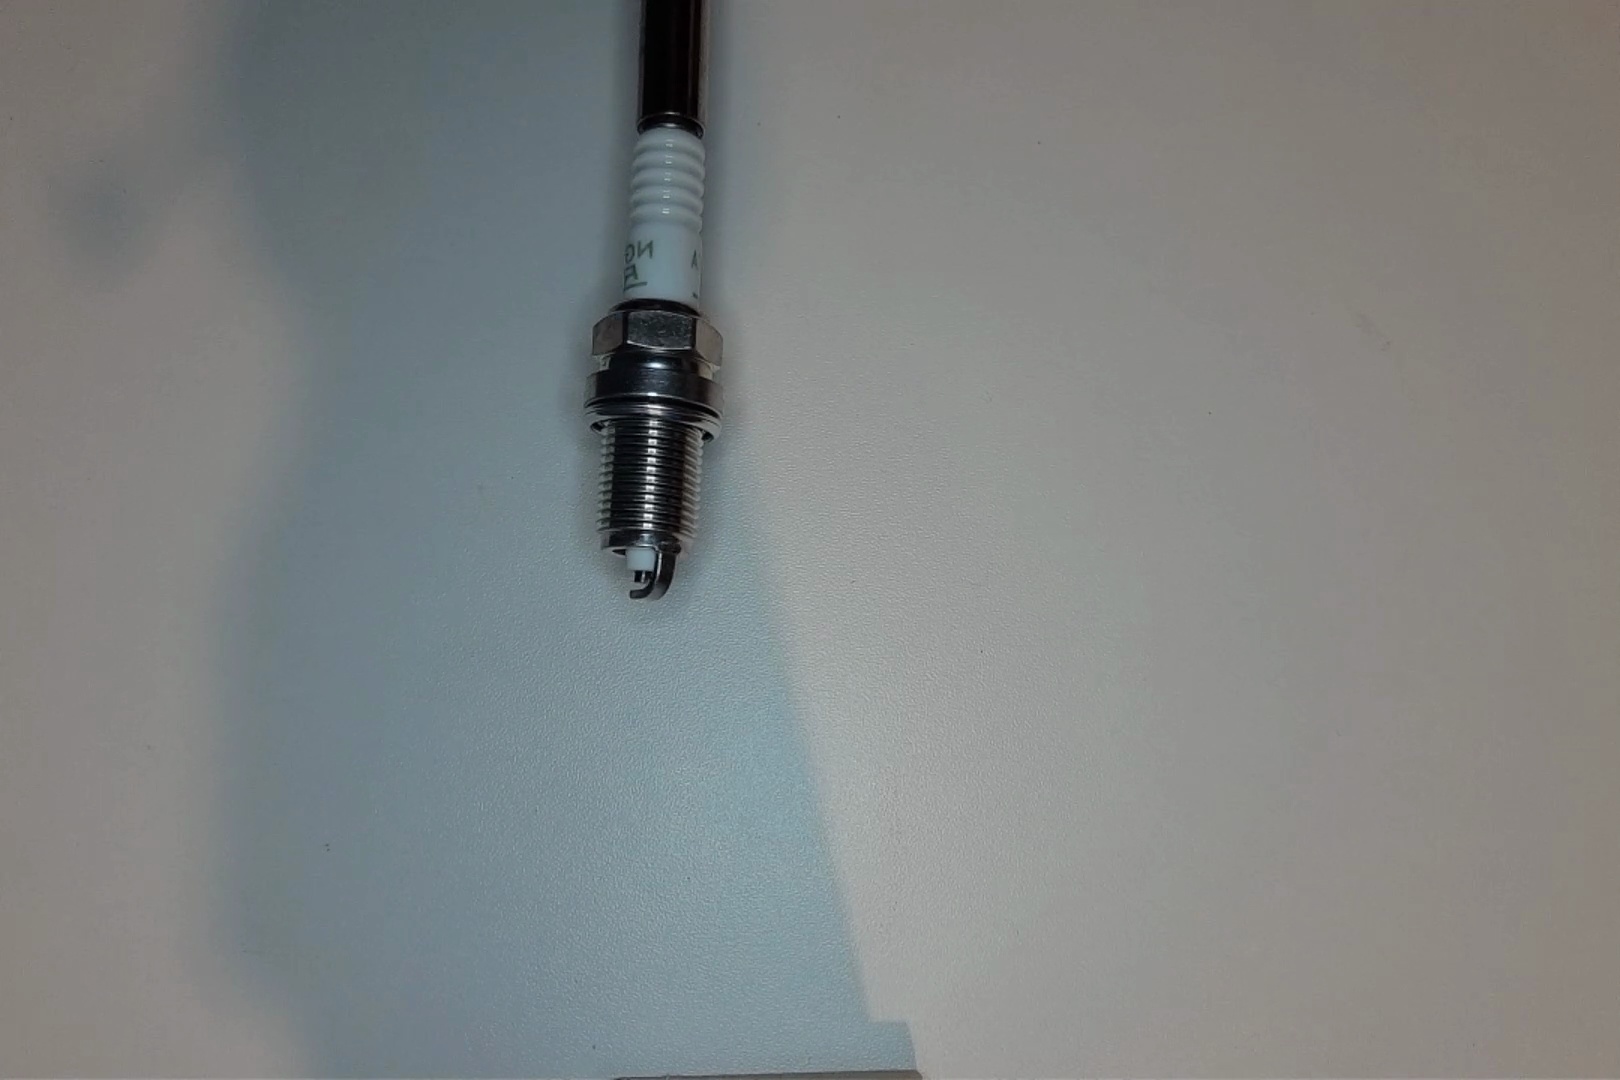
Label: no anomaly